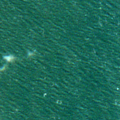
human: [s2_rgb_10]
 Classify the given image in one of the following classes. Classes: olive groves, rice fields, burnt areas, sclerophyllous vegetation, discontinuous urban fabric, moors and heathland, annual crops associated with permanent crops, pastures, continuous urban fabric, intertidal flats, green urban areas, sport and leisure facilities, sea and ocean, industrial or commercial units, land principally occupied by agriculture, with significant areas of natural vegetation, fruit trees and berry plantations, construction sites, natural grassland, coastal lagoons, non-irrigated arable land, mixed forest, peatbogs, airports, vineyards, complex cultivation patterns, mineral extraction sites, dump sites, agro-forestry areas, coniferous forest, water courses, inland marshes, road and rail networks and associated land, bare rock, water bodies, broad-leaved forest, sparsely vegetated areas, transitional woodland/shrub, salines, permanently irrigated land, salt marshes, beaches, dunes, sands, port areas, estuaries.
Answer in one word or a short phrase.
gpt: sea and ocean